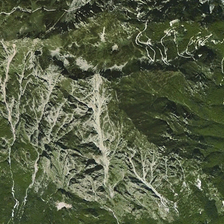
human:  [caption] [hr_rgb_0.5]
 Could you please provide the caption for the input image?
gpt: it is a large piece of green mountain .

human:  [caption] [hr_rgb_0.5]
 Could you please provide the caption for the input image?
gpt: lush plants cover the hills while there are many ridges .

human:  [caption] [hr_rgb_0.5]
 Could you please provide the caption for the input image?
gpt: lush plants cover the hills while there are many ridges .

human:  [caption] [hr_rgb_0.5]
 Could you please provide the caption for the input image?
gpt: it is a large piece of green mountain .

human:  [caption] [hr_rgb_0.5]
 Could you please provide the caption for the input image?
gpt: it is a large piece of green mountain .